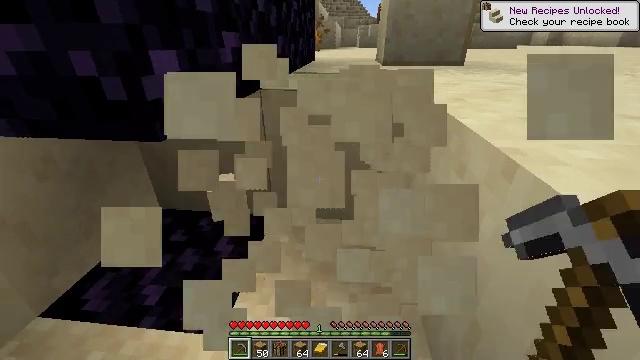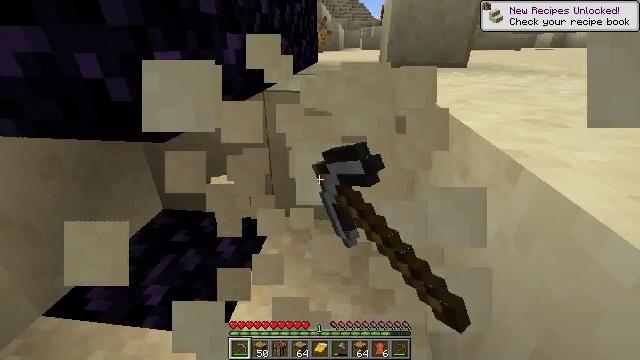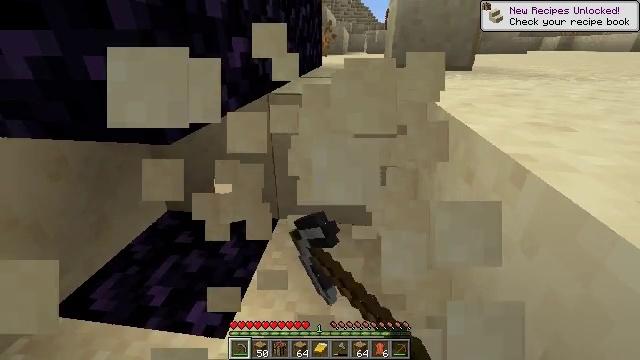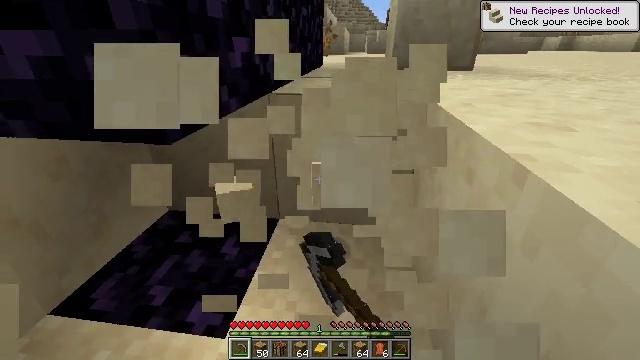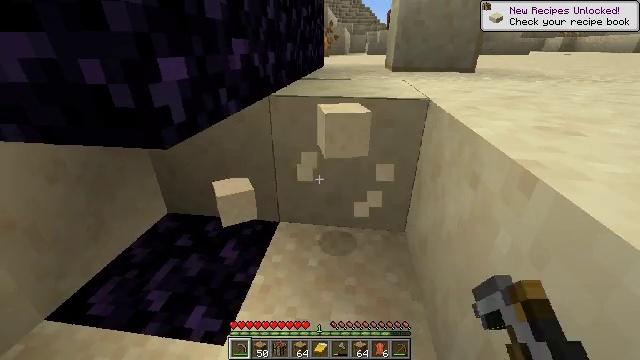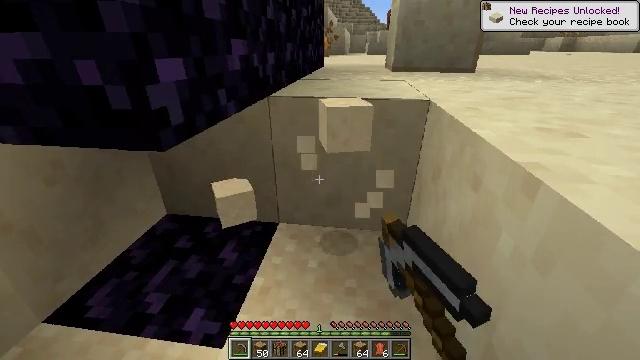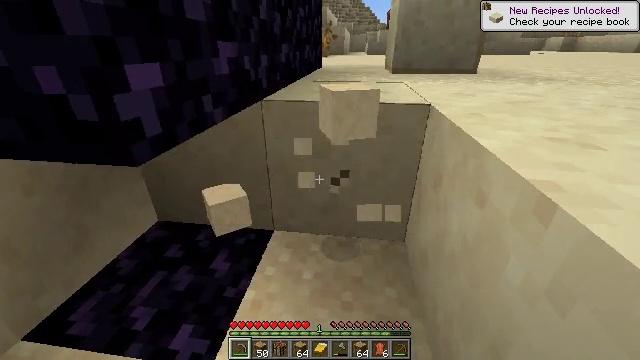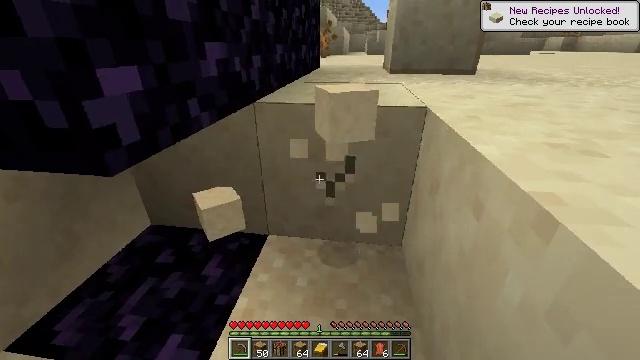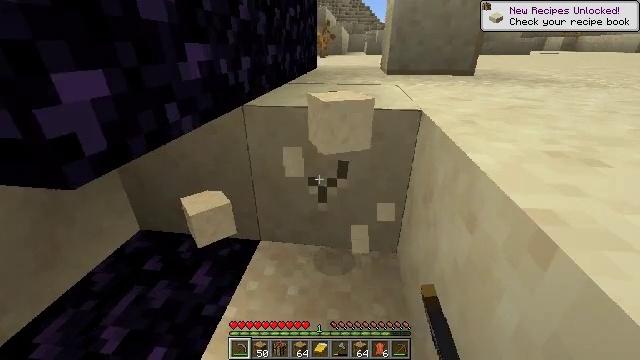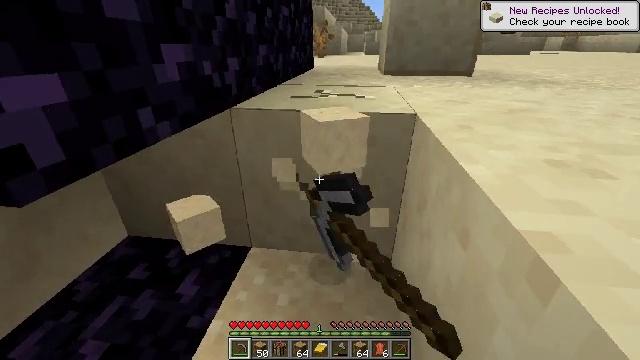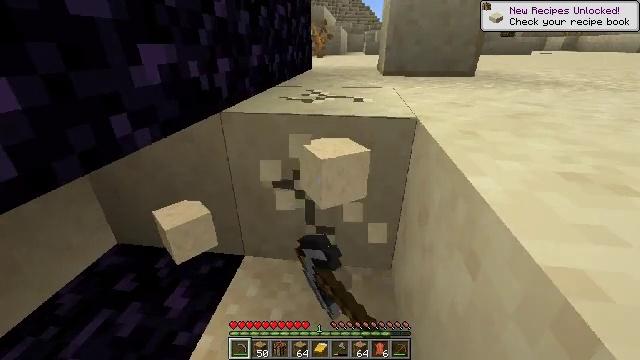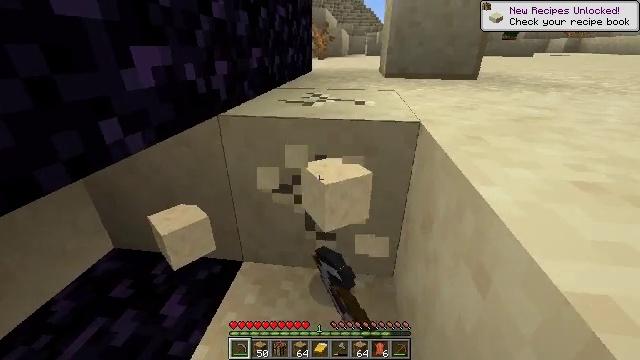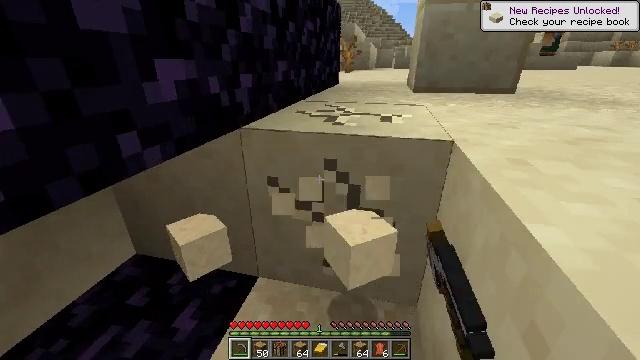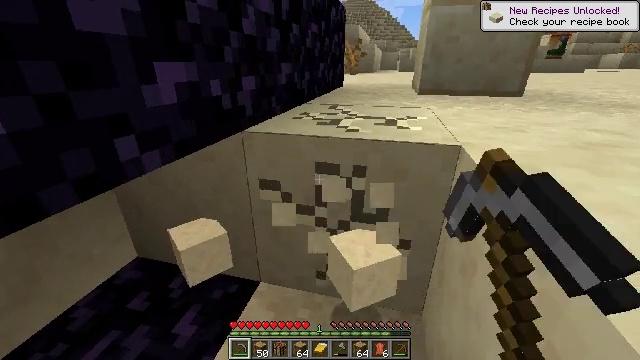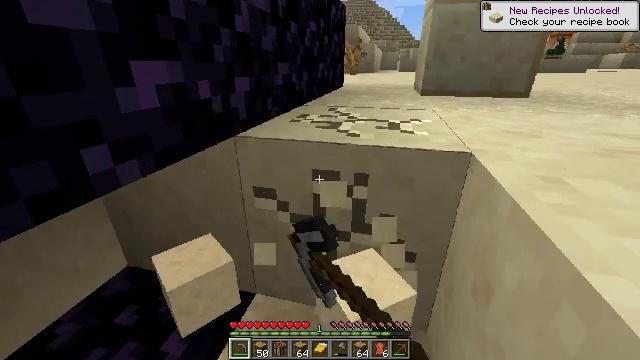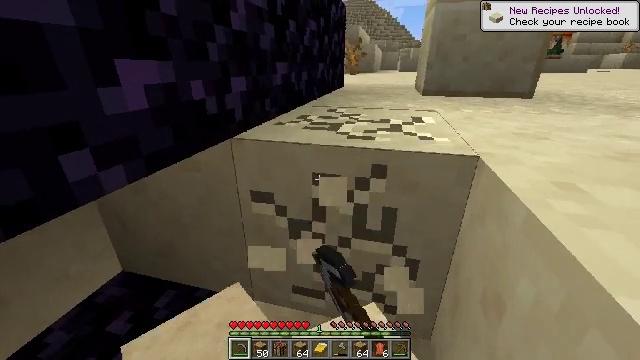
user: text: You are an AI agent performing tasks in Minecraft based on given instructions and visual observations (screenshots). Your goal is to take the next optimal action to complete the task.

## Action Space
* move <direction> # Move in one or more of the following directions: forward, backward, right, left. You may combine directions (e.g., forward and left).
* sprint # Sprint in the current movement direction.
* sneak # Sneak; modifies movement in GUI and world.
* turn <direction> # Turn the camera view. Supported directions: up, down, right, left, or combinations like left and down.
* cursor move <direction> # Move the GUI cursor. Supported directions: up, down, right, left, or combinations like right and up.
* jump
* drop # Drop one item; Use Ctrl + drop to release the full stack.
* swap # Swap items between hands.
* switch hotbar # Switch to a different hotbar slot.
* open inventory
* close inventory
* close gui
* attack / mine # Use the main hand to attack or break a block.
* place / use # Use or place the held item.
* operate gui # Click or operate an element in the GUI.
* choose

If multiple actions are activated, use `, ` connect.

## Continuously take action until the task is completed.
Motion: motion action
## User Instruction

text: Extract smooth sandstone from its location.
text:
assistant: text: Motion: sneak, attack / mine
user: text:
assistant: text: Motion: sneak, attack / mine
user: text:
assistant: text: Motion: sneak, attack / mine
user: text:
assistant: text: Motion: move forward, sneak, attack / mine
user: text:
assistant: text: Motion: move forward, sneak, attack / mine
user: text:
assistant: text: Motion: move forward and move right, sneak, attack / mine
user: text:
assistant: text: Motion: move forward and move right, sneak, attack / mine
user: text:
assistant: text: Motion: move forward and move right, sneak, attack / mine
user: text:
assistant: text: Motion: move forward and move right, sneak, attack / mine
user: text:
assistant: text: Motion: move forward and move right, sneak, attack / mine
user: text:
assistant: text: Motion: move forward and move right, sneak, attack / mine
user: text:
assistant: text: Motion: move forward, sneak, turn left and up, attack / mine
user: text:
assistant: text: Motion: move forward, sneak, attack / mine
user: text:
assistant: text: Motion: move forward, sneak, attack / mine
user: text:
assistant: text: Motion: sneak, attack / mine
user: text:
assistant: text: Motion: sneak, attack / mine
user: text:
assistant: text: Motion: sneak, attack / mine
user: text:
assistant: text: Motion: sneak, attack / mine
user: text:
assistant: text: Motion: sneak, attack / mine
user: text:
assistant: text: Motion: sneak, attack / mine
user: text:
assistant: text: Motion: sneak, attack / mine
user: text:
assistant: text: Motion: move forward, sneak, attack / mine
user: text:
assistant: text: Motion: move forward and move right, sneak, attack / mine
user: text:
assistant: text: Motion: move forward and move right, sneak, attack / mine
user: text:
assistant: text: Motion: move forward and move right, sneak, turn down, attack / mine
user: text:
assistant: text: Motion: move right, sneak, turn left and down, attack / mine
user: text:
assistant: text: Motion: move right, sneak, turn left and down, attack / mine
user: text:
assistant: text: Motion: move right, sneak, turn left, attack / mine
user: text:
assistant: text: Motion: move right, sneak, attack / mine
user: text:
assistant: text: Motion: move right, sneak, turn left, attack / mine